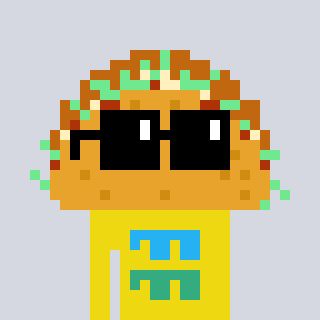
a pixel art character with square black sunglasses, a taco-shaped head and a yellow-colored body on a cool background